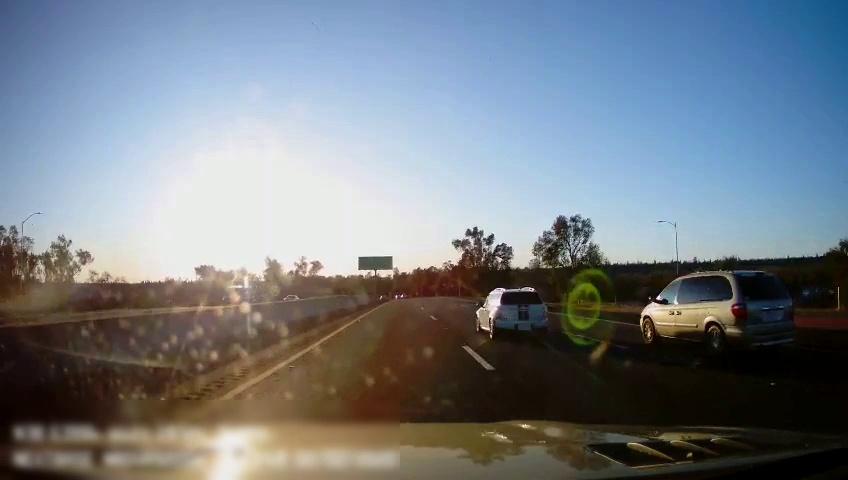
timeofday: Day
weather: Cloudy
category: Drivable Space
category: Vehicles | Bus
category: Vehicles | Car
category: Vehicles | Car
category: Vehicles | SUV
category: Lanes | Alternate Lane
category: Lanes | Current Lane
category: Lanes | Current Lane
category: Lanes | Alternate Lane
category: Traffic | Signs